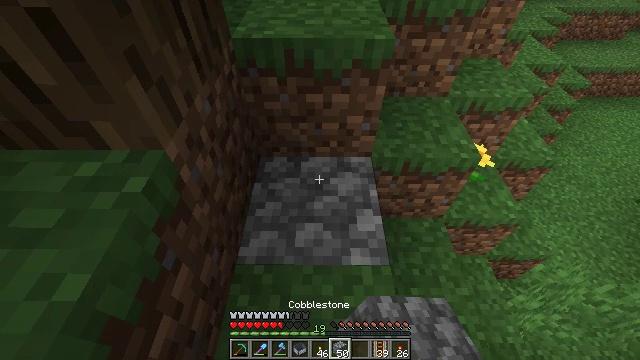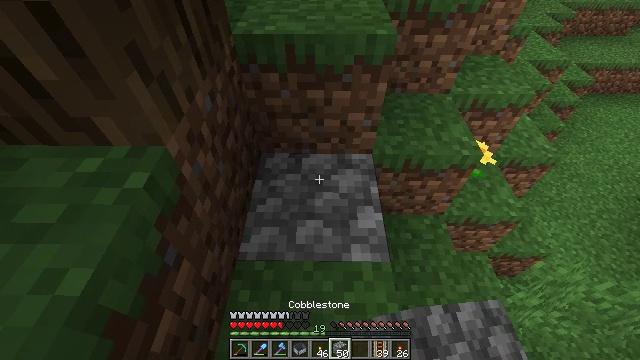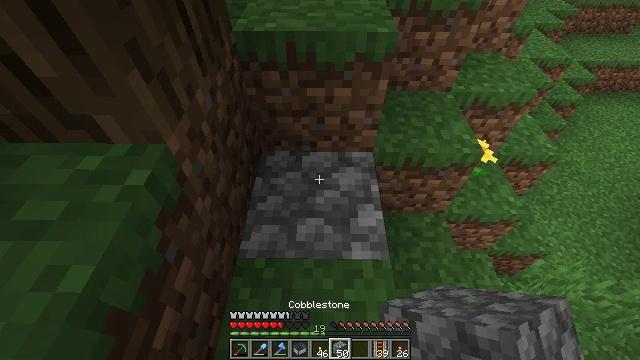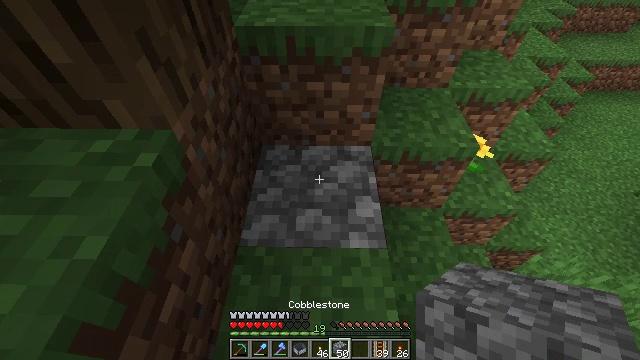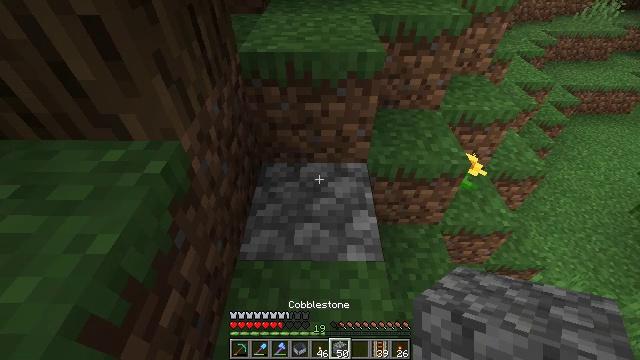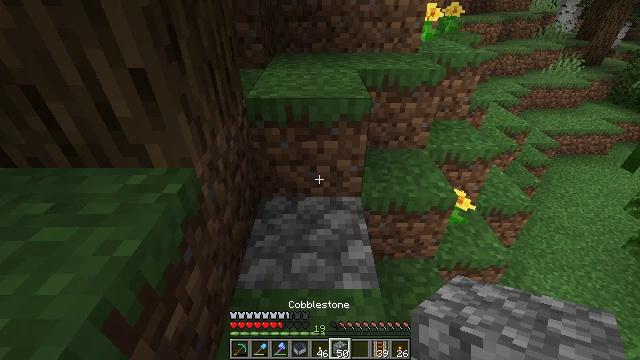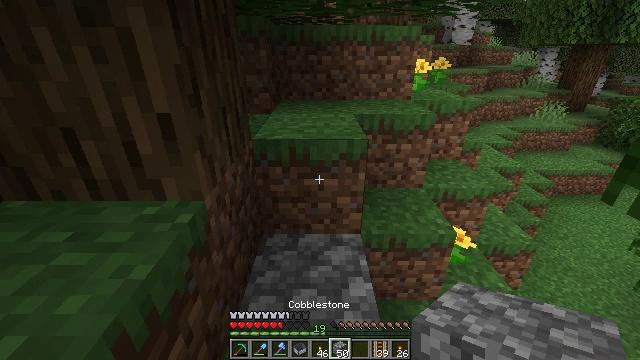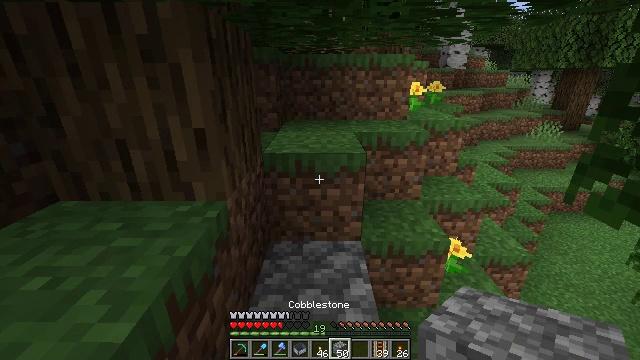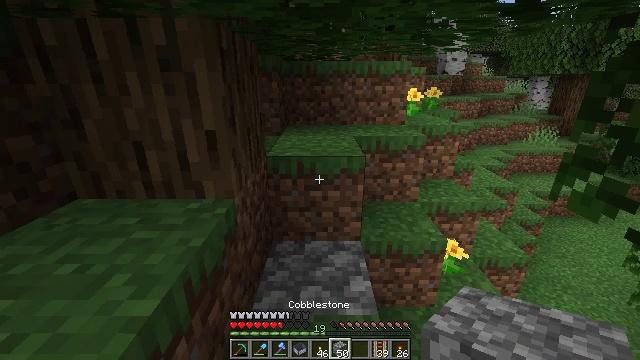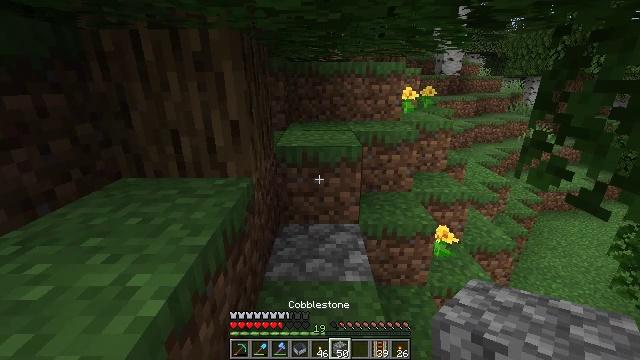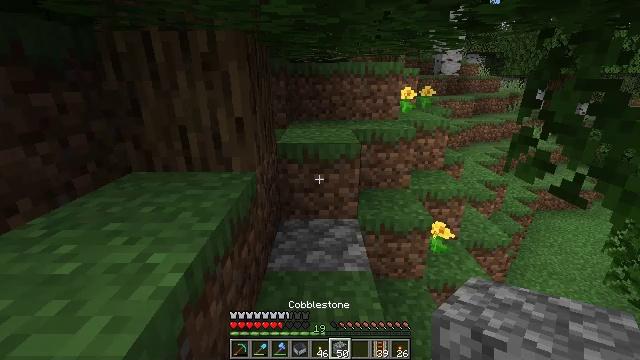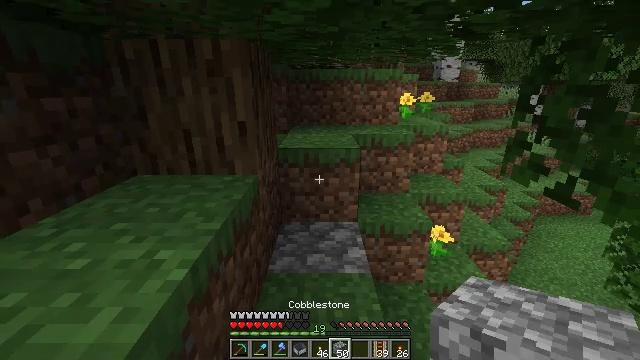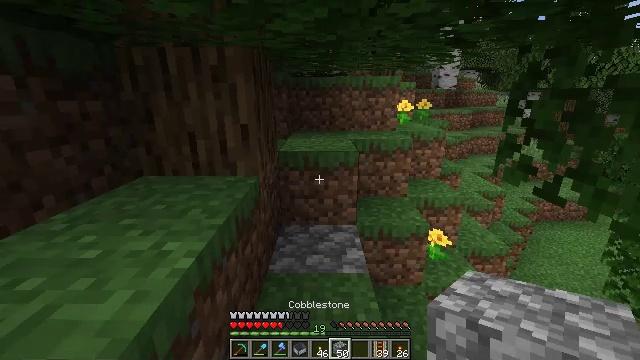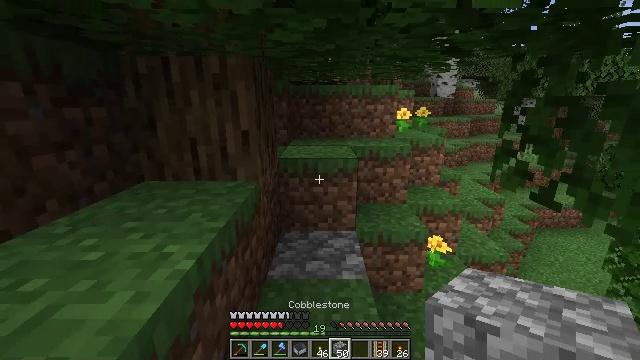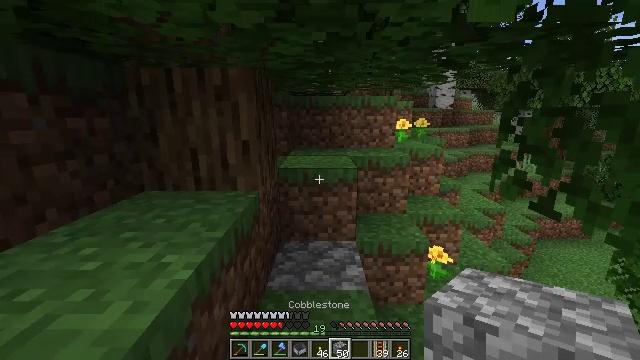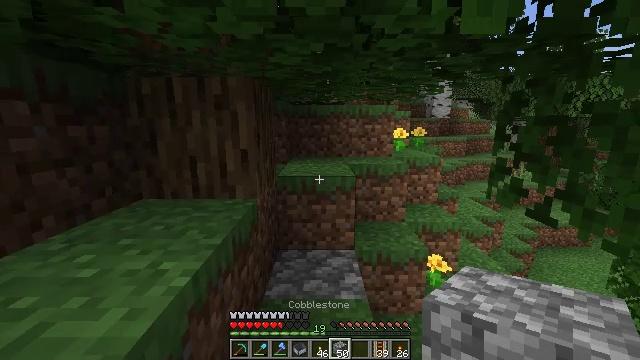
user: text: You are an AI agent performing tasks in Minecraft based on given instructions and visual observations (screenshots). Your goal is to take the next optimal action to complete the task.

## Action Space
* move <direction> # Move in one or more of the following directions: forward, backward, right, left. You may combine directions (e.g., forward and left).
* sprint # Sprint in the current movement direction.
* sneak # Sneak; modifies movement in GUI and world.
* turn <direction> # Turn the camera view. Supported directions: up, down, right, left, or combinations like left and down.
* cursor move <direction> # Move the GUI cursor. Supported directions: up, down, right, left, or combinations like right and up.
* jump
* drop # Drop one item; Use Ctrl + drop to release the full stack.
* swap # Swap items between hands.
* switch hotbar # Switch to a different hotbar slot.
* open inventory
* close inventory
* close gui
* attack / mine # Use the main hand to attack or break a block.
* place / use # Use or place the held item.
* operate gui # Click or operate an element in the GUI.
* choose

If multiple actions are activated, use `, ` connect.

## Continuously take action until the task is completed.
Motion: motion action
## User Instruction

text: Gather oak leaves by attacking.
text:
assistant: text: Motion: no_op
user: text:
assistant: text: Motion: no_op
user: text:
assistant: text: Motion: move back
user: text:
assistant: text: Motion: move back, turn up
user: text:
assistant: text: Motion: move back, turn up
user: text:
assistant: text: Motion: move back, turn up
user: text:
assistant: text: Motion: move back, turn up
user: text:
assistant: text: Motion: move back, turn up
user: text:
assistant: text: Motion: move back
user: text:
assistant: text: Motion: no_op
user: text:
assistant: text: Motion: turn up
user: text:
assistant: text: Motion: turn up
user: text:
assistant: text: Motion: turn up
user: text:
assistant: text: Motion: turn up
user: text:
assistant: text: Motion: turn up
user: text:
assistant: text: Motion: no_op
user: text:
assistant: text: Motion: no_op
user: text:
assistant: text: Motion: no_op
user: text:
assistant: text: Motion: no_op
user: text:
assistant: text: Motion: no_op
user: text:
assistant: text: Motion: no_op
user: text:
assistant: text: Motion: no_op
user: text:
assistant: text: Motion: move forward
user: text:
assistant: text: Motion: move forward
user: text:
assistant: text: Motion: move forward
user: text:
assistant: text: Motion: move forward
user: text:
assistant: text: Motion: move forward
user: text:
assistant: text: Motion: move forward, turn right and up
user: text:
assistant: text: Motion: move forward, turn up
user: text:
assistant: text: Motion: move forward, turn up